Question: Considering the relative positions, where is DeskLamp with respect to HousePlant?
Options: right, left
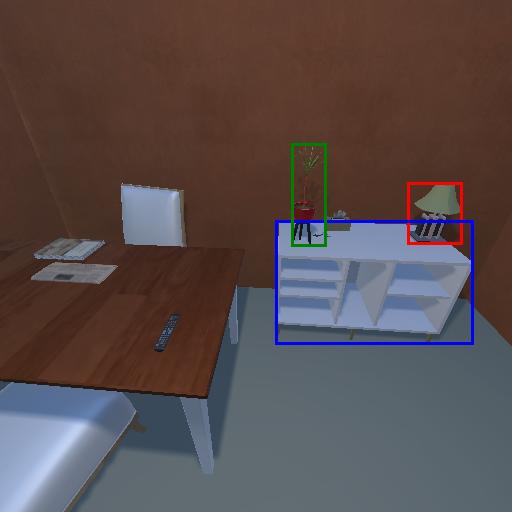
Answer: right